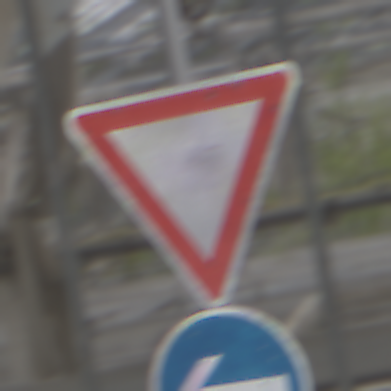
Verkehrszeichen: VorfahrtGewaehren
Zusatzzeichen unten: VorgeschriebeneFahrtrichtungHierLinks
Umgebung: Roofed, Special
Tageszeit: Midday
Wetter: Overcast
Licht: Natural
Jahreszeit: NotSpecified
Kontrast: LowContrast